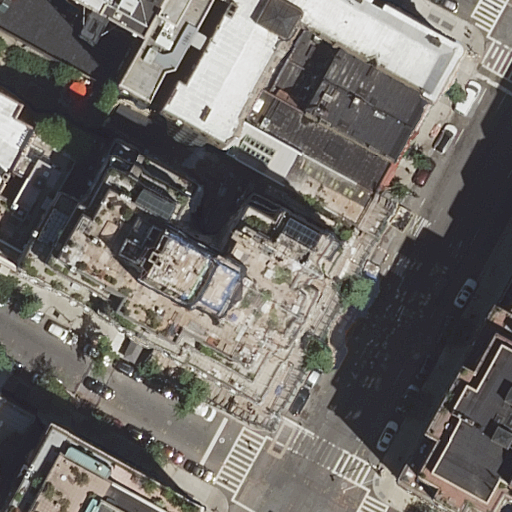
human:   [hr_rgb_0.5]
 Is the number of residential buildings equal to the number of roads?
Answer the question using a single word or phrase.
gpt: no

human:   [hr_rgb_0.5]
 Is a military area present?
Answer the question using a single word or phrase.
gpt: no

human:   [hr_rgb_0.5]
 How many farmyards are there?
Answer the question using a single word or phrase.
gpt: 0

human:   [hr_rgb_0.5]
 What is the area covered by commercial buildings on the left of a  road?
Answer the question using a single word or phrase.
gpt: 0m2

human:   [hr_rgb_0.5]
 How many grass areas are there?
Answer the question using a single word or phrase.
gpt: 0

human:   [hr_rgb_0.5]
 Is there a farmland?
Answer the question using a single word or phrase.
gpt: no

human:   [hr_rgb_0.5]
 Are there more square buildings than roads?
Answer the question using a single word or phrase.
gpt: no

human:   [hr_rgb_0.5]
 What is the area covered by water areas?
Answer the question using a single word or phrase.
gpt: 0m2

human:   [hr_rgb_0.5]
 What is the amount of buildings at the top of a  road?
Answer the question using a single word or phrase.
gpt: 11

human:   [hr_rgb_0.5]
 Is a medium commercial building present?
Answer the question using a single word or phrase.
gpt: no

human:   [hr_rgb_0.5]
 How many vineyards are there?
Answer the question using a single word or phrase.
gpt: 0

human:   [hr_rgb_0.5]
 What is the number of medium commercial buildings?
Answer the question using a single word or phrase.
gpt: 0

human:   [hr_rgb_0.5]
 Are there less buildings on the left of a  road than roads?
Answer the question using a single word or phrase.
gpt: no

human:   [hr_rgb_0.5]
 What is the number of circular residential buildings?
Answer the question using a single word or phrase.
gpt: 0

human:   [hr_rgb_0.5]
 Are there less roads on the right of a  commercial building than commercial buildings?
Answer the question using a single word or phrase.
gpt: no

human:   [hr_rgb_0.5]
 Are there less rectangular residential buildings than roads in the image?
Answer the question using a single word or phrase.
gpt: no

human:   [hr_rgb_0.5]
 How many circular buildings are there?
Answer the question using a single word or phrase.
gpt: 0

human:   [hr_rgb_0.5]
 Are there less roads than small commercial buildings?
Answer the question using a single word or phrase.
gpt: no

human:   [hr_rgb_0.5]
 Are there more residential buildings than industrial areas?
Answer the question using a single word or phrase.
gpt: yes

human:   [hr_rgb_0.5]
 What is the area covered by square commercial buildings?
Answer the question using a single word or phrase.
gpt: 0m2

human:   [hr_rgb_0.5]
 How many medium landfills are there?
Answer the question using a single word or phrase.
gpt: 0

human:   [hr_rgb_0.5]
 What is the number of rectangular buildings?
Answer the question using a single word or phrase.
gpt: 9

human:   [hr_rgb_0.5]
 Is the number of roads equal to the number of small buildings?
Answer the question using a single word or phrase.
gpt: no

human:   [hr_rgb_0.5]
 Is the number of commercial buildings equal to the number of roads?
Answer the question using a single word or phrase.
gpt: no

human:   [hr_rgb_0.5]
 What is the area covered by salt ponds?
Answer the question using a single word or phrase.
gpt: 0m2

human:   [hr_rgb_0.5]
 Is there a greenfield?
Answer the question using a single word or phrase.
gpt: no

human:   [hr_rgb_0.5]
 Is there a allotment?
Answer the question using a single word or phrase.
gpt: no

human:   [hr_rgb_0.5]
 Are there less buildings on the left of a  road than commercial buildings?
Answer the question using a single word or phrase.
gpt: no

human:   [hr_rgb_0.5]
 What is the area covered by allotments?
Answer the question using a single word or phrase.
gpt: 0m2

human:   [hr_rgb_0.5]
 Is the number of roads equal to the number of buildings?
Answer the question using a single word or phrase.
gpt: no

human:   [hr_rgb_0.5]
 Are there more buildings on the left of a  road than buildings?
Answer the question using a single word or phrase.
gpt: no

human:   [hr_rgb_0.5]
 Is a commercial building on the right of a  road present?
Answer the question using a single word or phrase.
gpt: no

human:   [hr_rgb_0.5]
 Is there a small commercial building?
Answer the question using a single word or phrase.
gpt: no

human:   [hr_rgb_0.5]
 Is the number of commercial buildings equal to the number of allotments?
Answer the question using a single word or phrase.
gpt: yes

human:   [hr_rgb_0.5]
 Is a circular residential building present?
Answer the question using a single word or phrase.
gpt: no

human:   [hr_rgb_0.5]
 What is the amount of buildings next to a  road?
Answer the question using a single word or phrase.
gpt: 14